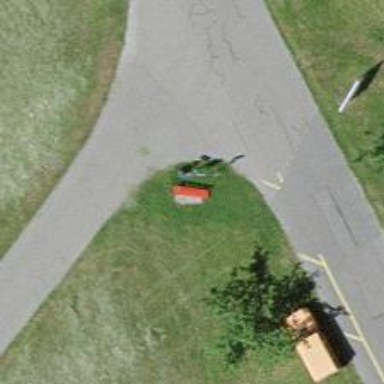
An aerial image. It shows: Red bench.